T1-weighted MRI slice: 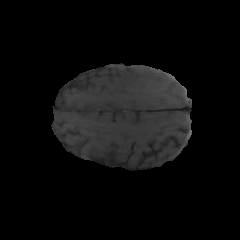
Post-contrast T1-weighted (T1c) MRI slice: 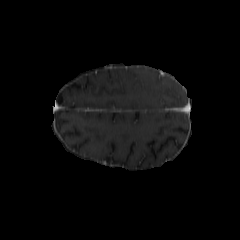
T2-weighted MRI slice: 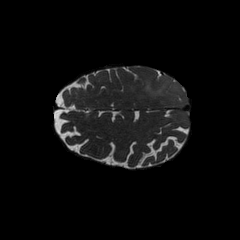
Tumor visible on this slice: yes